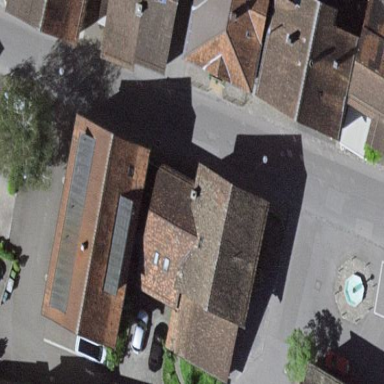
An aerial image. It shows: Gabled roof house.